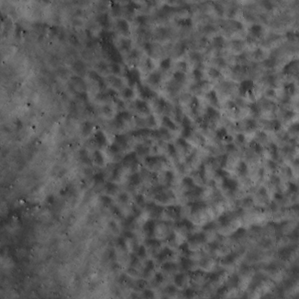
Label: non_frost